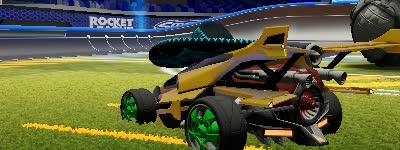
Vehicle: aftershock